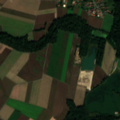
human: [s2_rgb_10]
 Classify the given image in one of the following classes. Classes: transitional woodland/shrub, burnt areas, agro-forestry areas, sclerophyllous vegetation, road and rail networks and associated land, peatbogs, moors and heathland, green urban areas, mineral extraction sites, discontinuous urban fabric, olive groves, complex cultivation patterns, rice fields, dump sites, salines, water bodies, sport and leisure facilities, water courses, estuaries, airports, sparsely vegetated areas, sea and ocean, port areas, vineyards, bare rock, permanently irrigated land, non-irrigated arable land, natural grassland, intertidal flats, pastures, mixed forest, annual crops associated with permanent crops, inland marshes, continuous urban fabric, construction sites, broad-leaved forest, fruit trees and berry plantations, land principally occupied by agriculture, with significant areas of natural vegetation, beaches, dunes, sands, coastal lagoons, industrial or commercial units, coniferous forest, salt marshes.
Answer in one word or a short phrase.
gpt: discontinuous urban fabric, non-irrigated arable land, broad-leaved forest